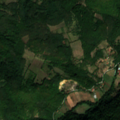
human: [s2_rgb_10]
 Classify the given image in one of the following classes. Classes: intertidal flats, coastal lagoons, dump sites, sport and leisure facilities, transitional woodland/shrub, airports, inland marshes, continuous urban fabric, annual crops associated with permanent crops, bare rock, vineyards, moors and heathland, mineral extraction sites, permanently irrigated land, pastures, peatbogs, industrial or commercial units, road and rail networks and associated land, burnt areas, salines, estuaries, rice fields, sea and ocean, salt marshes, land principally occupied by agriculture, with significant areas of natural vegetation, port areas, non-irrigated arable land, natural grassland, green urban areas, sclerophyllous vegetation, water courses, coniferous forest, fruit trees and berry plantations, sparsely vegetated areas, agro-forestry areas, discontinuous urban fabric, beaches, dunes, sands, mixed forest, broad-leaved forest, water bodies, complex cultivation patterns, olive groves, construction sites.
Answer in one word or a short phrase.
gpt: complex cultivation patterns, land principally occupied by agriculture, with significant areas of natural vegetation, broad-leaved forest